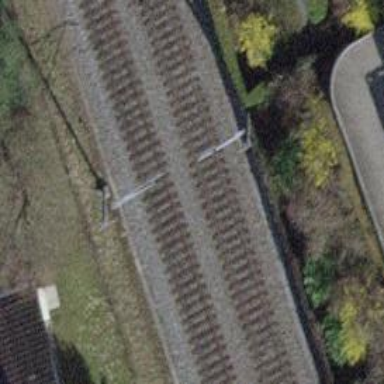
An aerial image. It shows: Single railway track with electrified contact line.